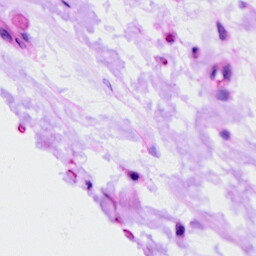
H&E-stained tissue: Ovarian